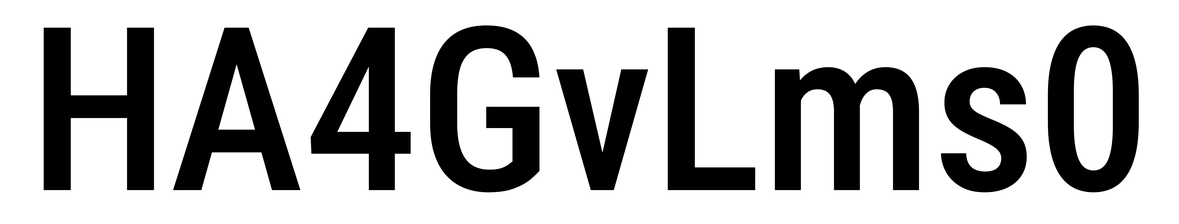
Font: Roboto_Condensed_Medium